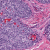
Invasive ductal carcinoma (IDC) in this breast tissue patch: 0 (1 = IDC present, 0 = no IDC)